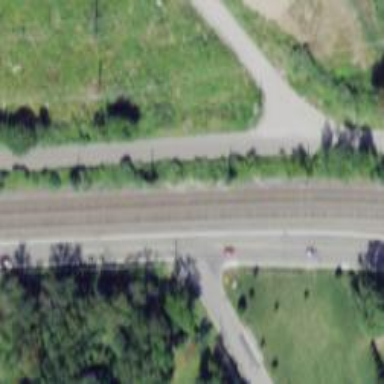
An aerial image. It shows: Abandoned railway.